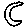
Label: moon